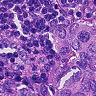
Metastatic tissue present: no